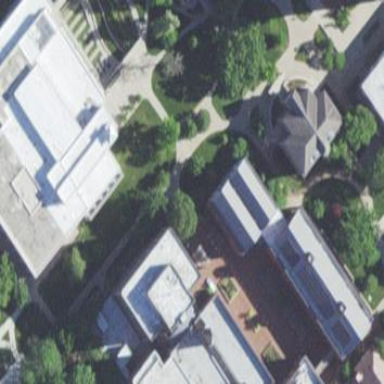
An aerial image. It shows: University building.